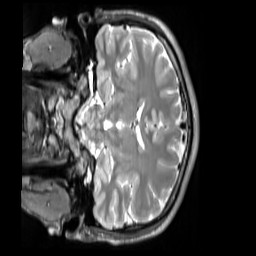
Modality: T2w
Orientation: coronal
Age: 21
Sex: male
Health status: ill
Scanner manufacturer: siemens
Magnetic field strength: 3 T
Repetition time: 2.8 s
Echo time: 0.326 s